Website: walmart
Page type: billing-address
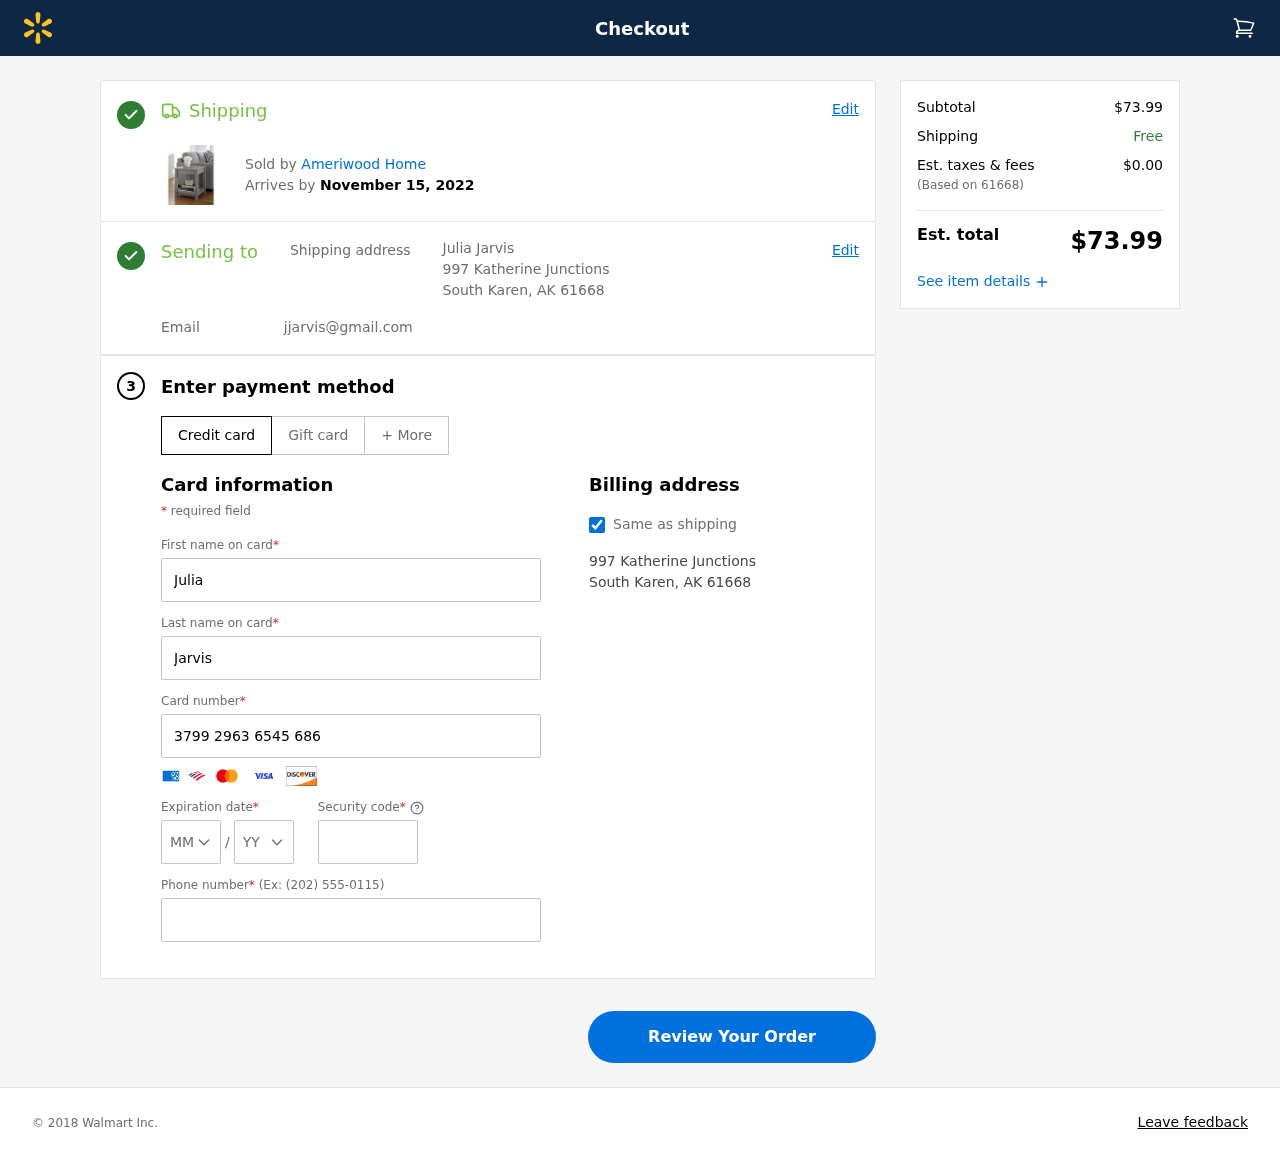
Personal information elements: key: PII_CARD_CVV
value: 7344
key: PII_CARD_EXPIRY_MONTH
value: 03
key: PII_CARD_EXPIRY_YEAR
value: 29
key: PII_CARD_NUMBER
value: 3799 2963 6545 686
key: PII_CITY_STATE_ZIP
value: South Karen, AK 61668
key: PII_EMAIL
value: jjarvis@gmail.com
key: PII_FIRSTNAME
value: Julia
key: PII_FULLNAME
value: Julia Jarvis
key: PII_LASTNAME
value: Jarvis
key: PII_PHONE
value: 9385332654
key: PII_POSTCODE
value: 61668
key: PII_STREET
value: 997 Katherine Junctions
Product elements: key: PRODUCT1_BRAND
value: Ameriwood Home
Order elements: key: ORDER_DELIVERY_DATE
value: November 15, 2022
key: ORDER_SUBTOTAL
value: $73.99
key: ORDER_TAX
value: $0.00
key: ORDER_TOTAL
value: $73.99